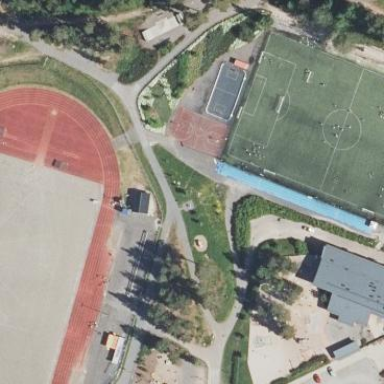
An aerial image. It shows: Sports centre with multiple sport facilities on leisure land.